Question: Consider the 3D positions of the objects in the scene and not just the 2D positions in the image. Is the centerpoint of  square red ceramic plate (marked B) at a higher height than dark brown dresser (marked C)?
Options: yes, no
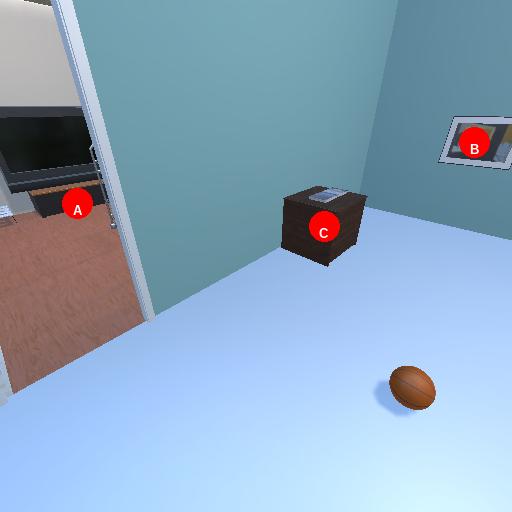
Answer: yes